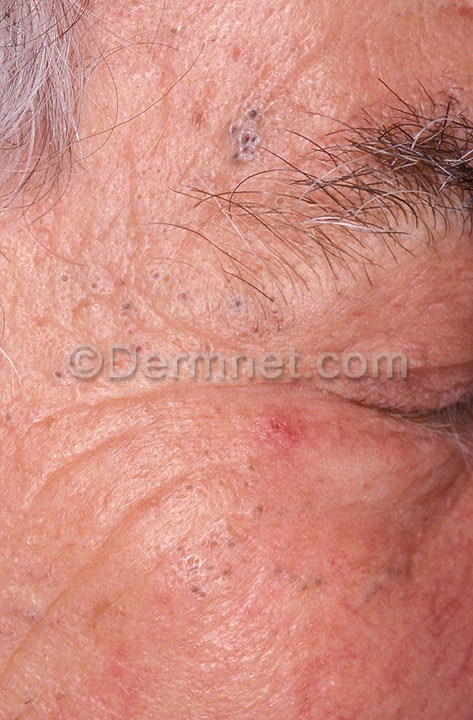
Disease: Acne and Rosacea Photos